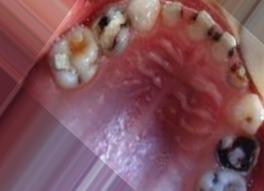
Condition: Caries